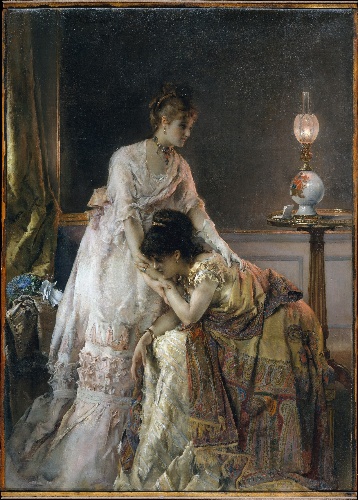
Title: After the Ball
Artist: Alfred Stevens
Artist bio: Belgian, Brussels 1823–1906 Paris
Date: 1874
Object type: Painting
Classification: Paintings
Medium: Oil on canvas
Dimensions: 37 3/4 x 27 1/8 in. (95.9 x 68.9 cm)
Department: European Paintings
Credit line: Gift of Estate of Marie L. Russell, 1946
Accession year: 1946
Repository: Metropolitan Museum of Art, New York, NY
Tags: Women